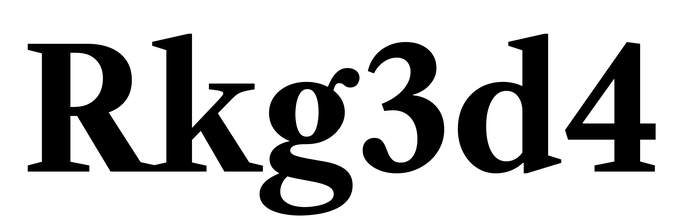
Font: LibreCaslonText_Bold